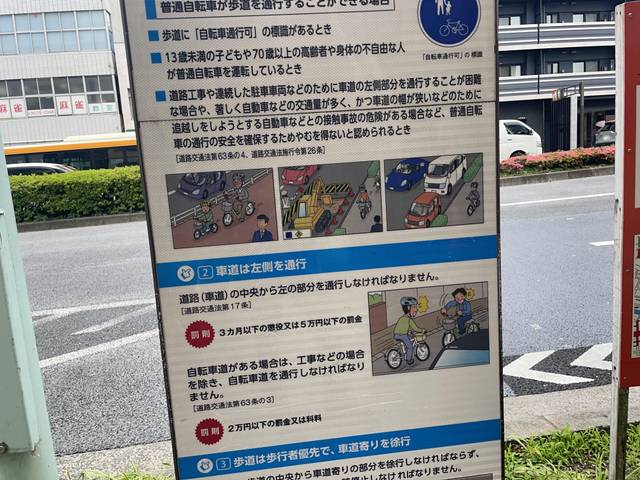
Region: Japan
Coordinates: 35.709, 139.809